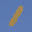
Label: 1